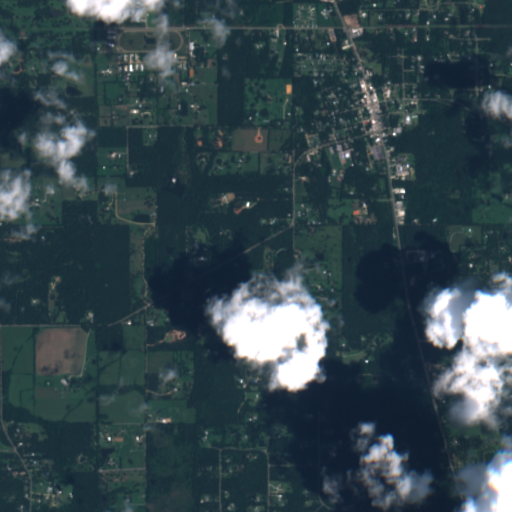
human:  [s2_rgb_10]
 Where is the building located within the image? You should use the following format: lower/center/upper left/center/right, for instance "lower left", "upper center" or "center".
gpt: The building is located in the upper right of the image.
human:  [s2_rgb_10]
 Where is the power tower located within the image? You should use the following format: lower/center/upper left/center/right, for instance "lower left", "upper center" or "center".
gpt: There is no power tower in the image.